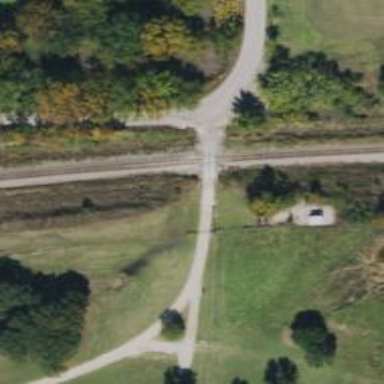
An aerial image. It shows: Railway level crossing.